Interaction volume radius: 5 \u00c5
Interaction volume height: 25 \u00c5
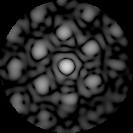
Disorder parameter: 0.4965